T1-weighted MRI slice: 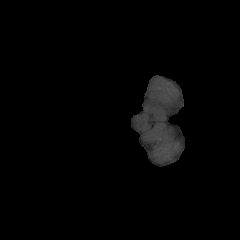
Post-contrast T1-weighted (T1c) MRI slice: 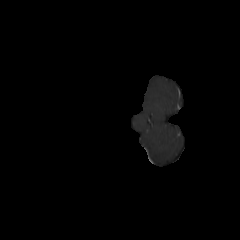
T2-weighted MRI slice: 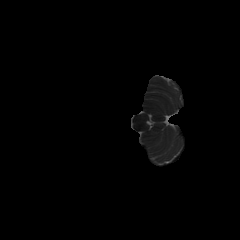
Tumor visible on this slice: no